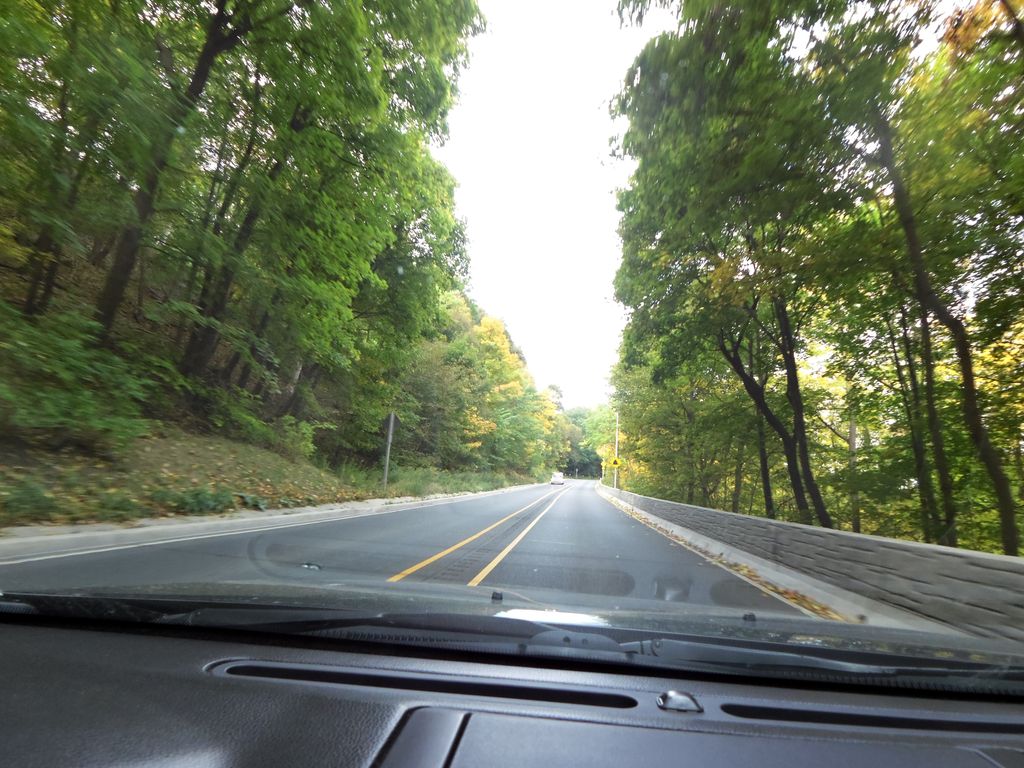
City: hamilton